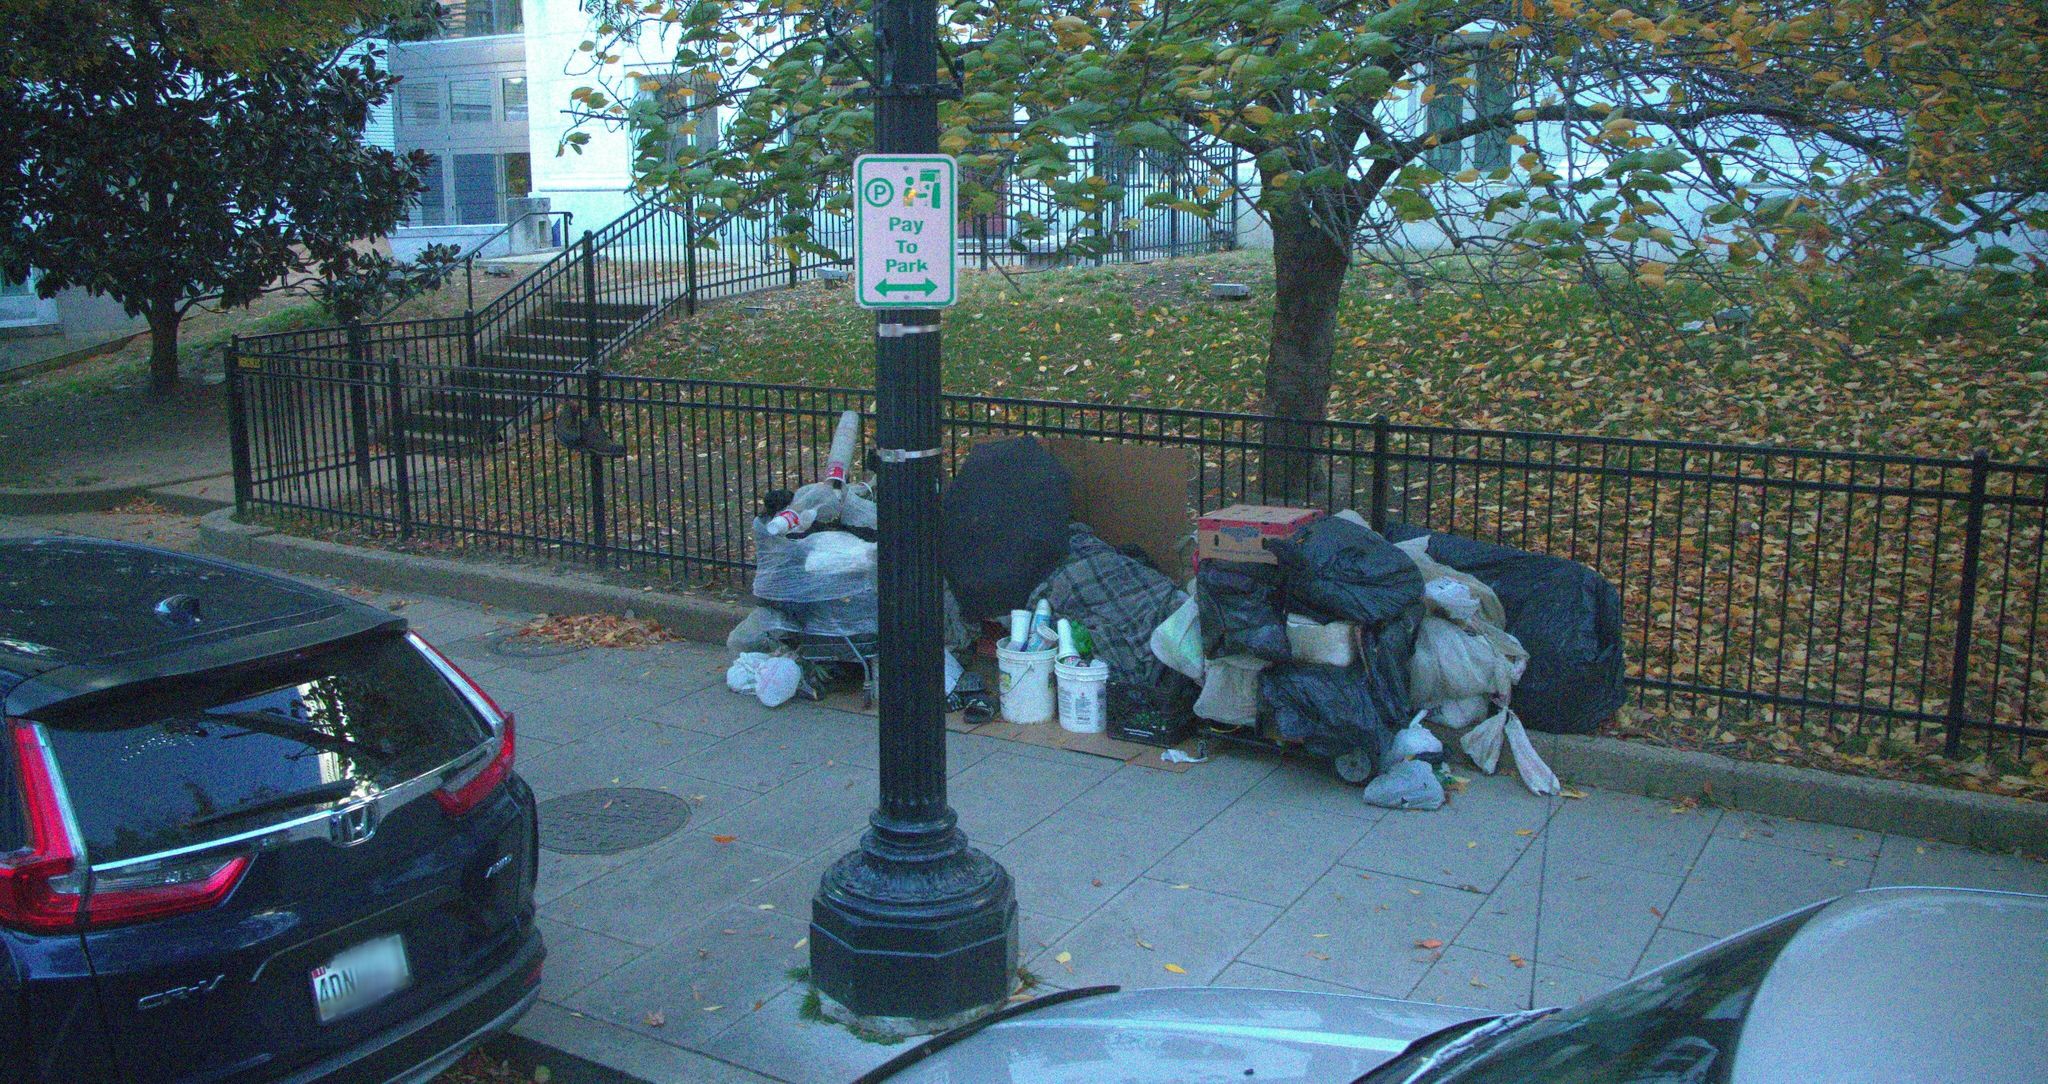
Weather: clear
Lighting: day
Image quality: good
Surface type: walking surface
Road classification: tertiary
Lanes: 2
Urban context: urban centre
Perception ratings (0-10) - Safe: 6.87, Lively: 4.93, Beautiful: 1.66, Boring: 4.12, Depressing: 3.76, Wealthy: 7.28